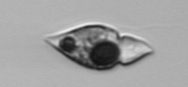
Label: Amphidinium